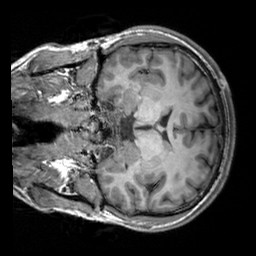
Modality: T1w
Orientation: coronal
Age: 20
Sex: male
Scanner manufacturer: siemens
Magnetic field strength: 3 T
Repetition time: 2.3 s
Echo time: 0.00303 s